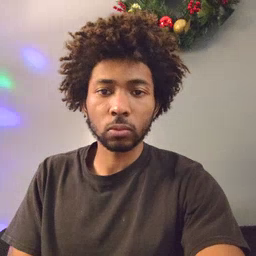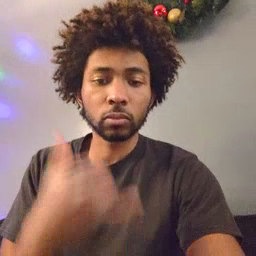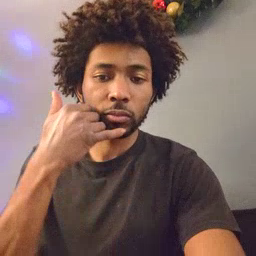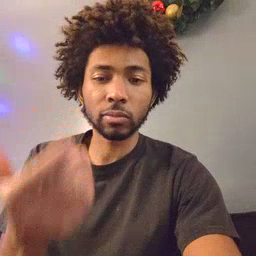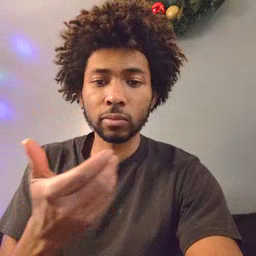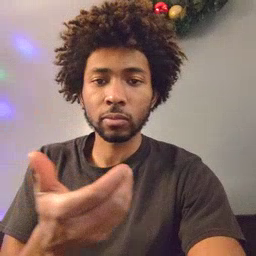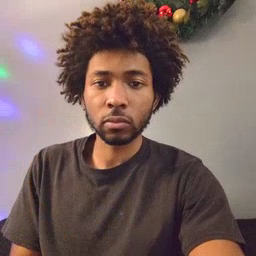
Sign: callonphone